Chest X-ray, AP view. Patient: 14 years old, sex M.
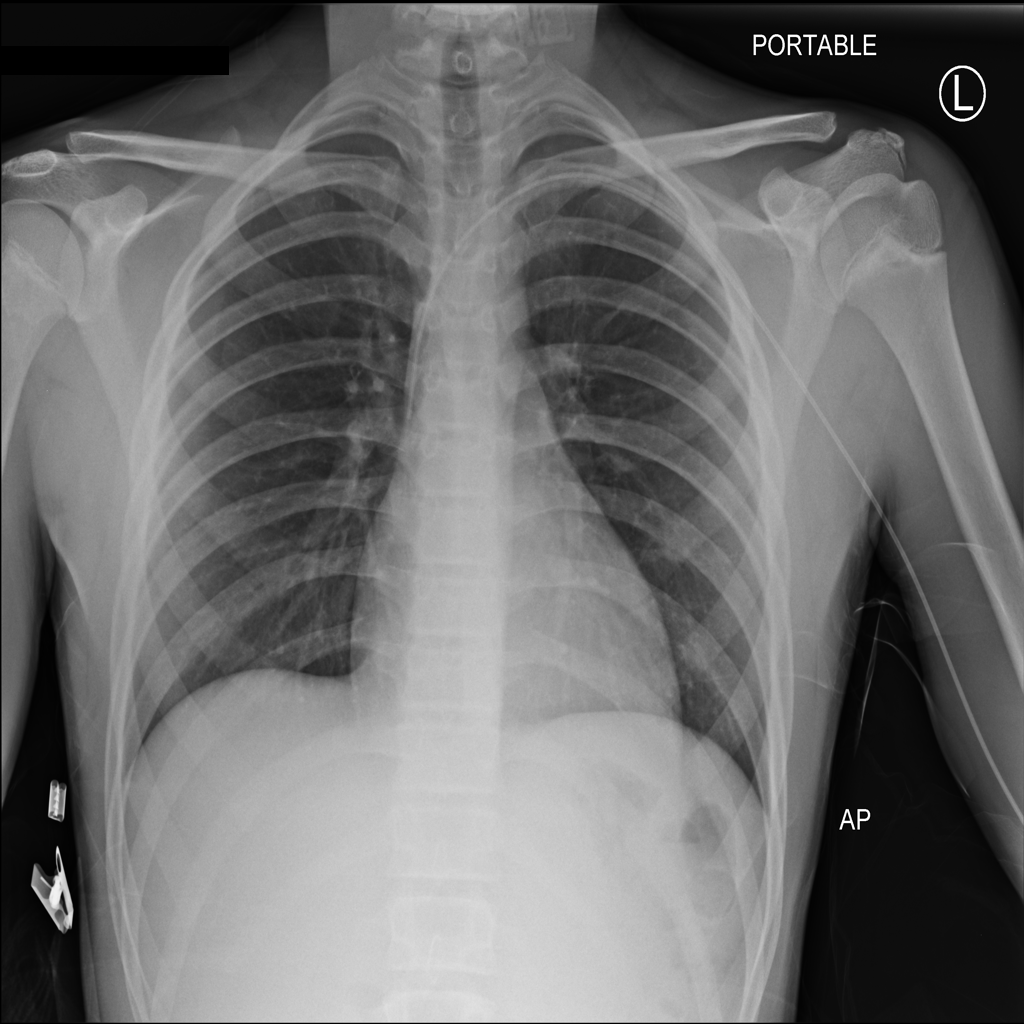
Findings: No Finding